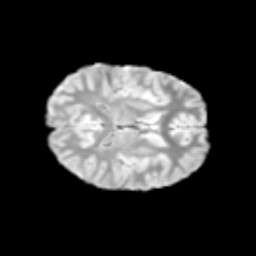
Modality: T2w
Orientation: axial
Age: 10
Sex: female
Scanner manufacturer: siemens
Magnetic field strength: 3 T
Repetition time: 3.8 s
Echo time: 0.07 s